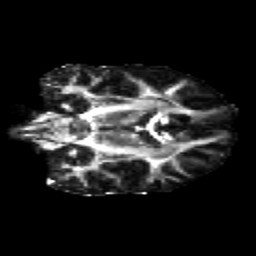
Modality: FA
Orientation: coronal
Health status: healthy
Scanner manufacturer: siemens
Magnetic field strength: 3 T
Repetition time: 12 s
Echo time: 0.092 s